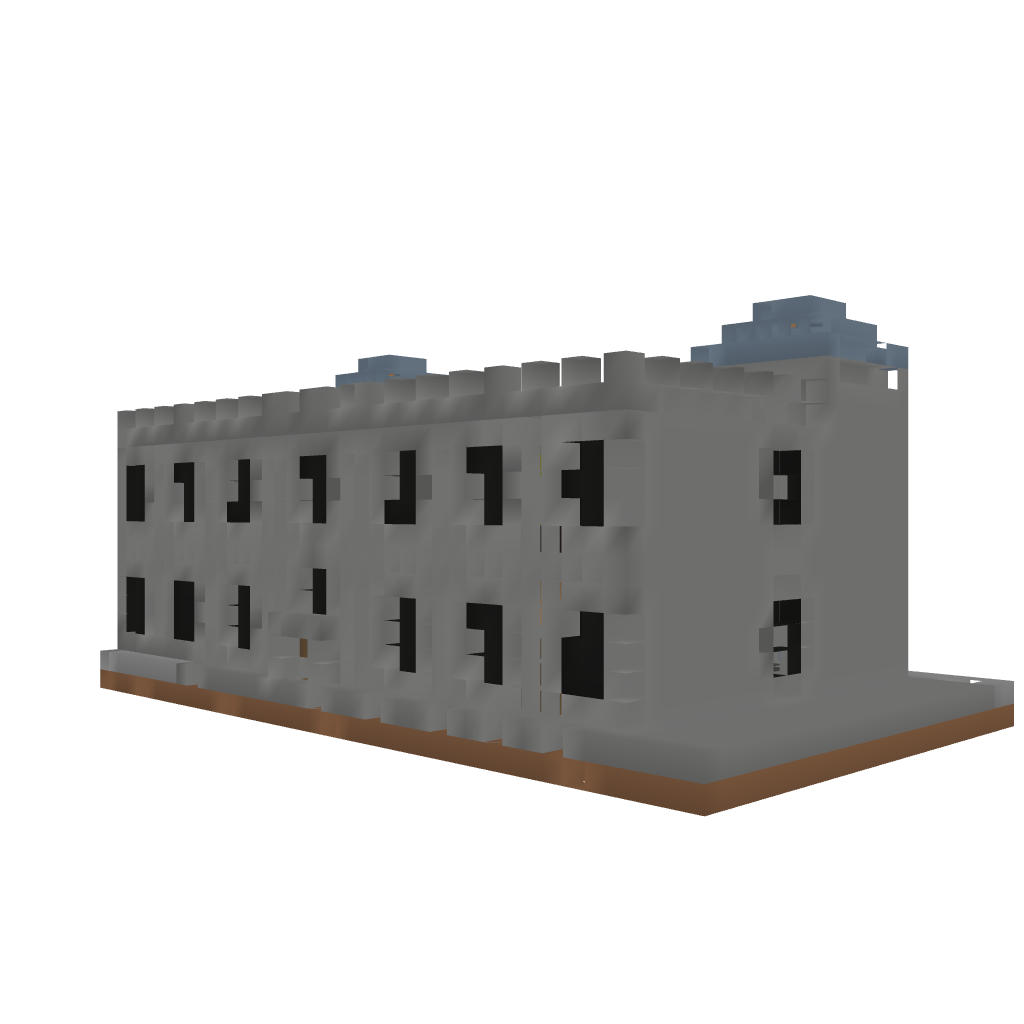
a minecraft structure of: Deluxe castle